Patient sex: M
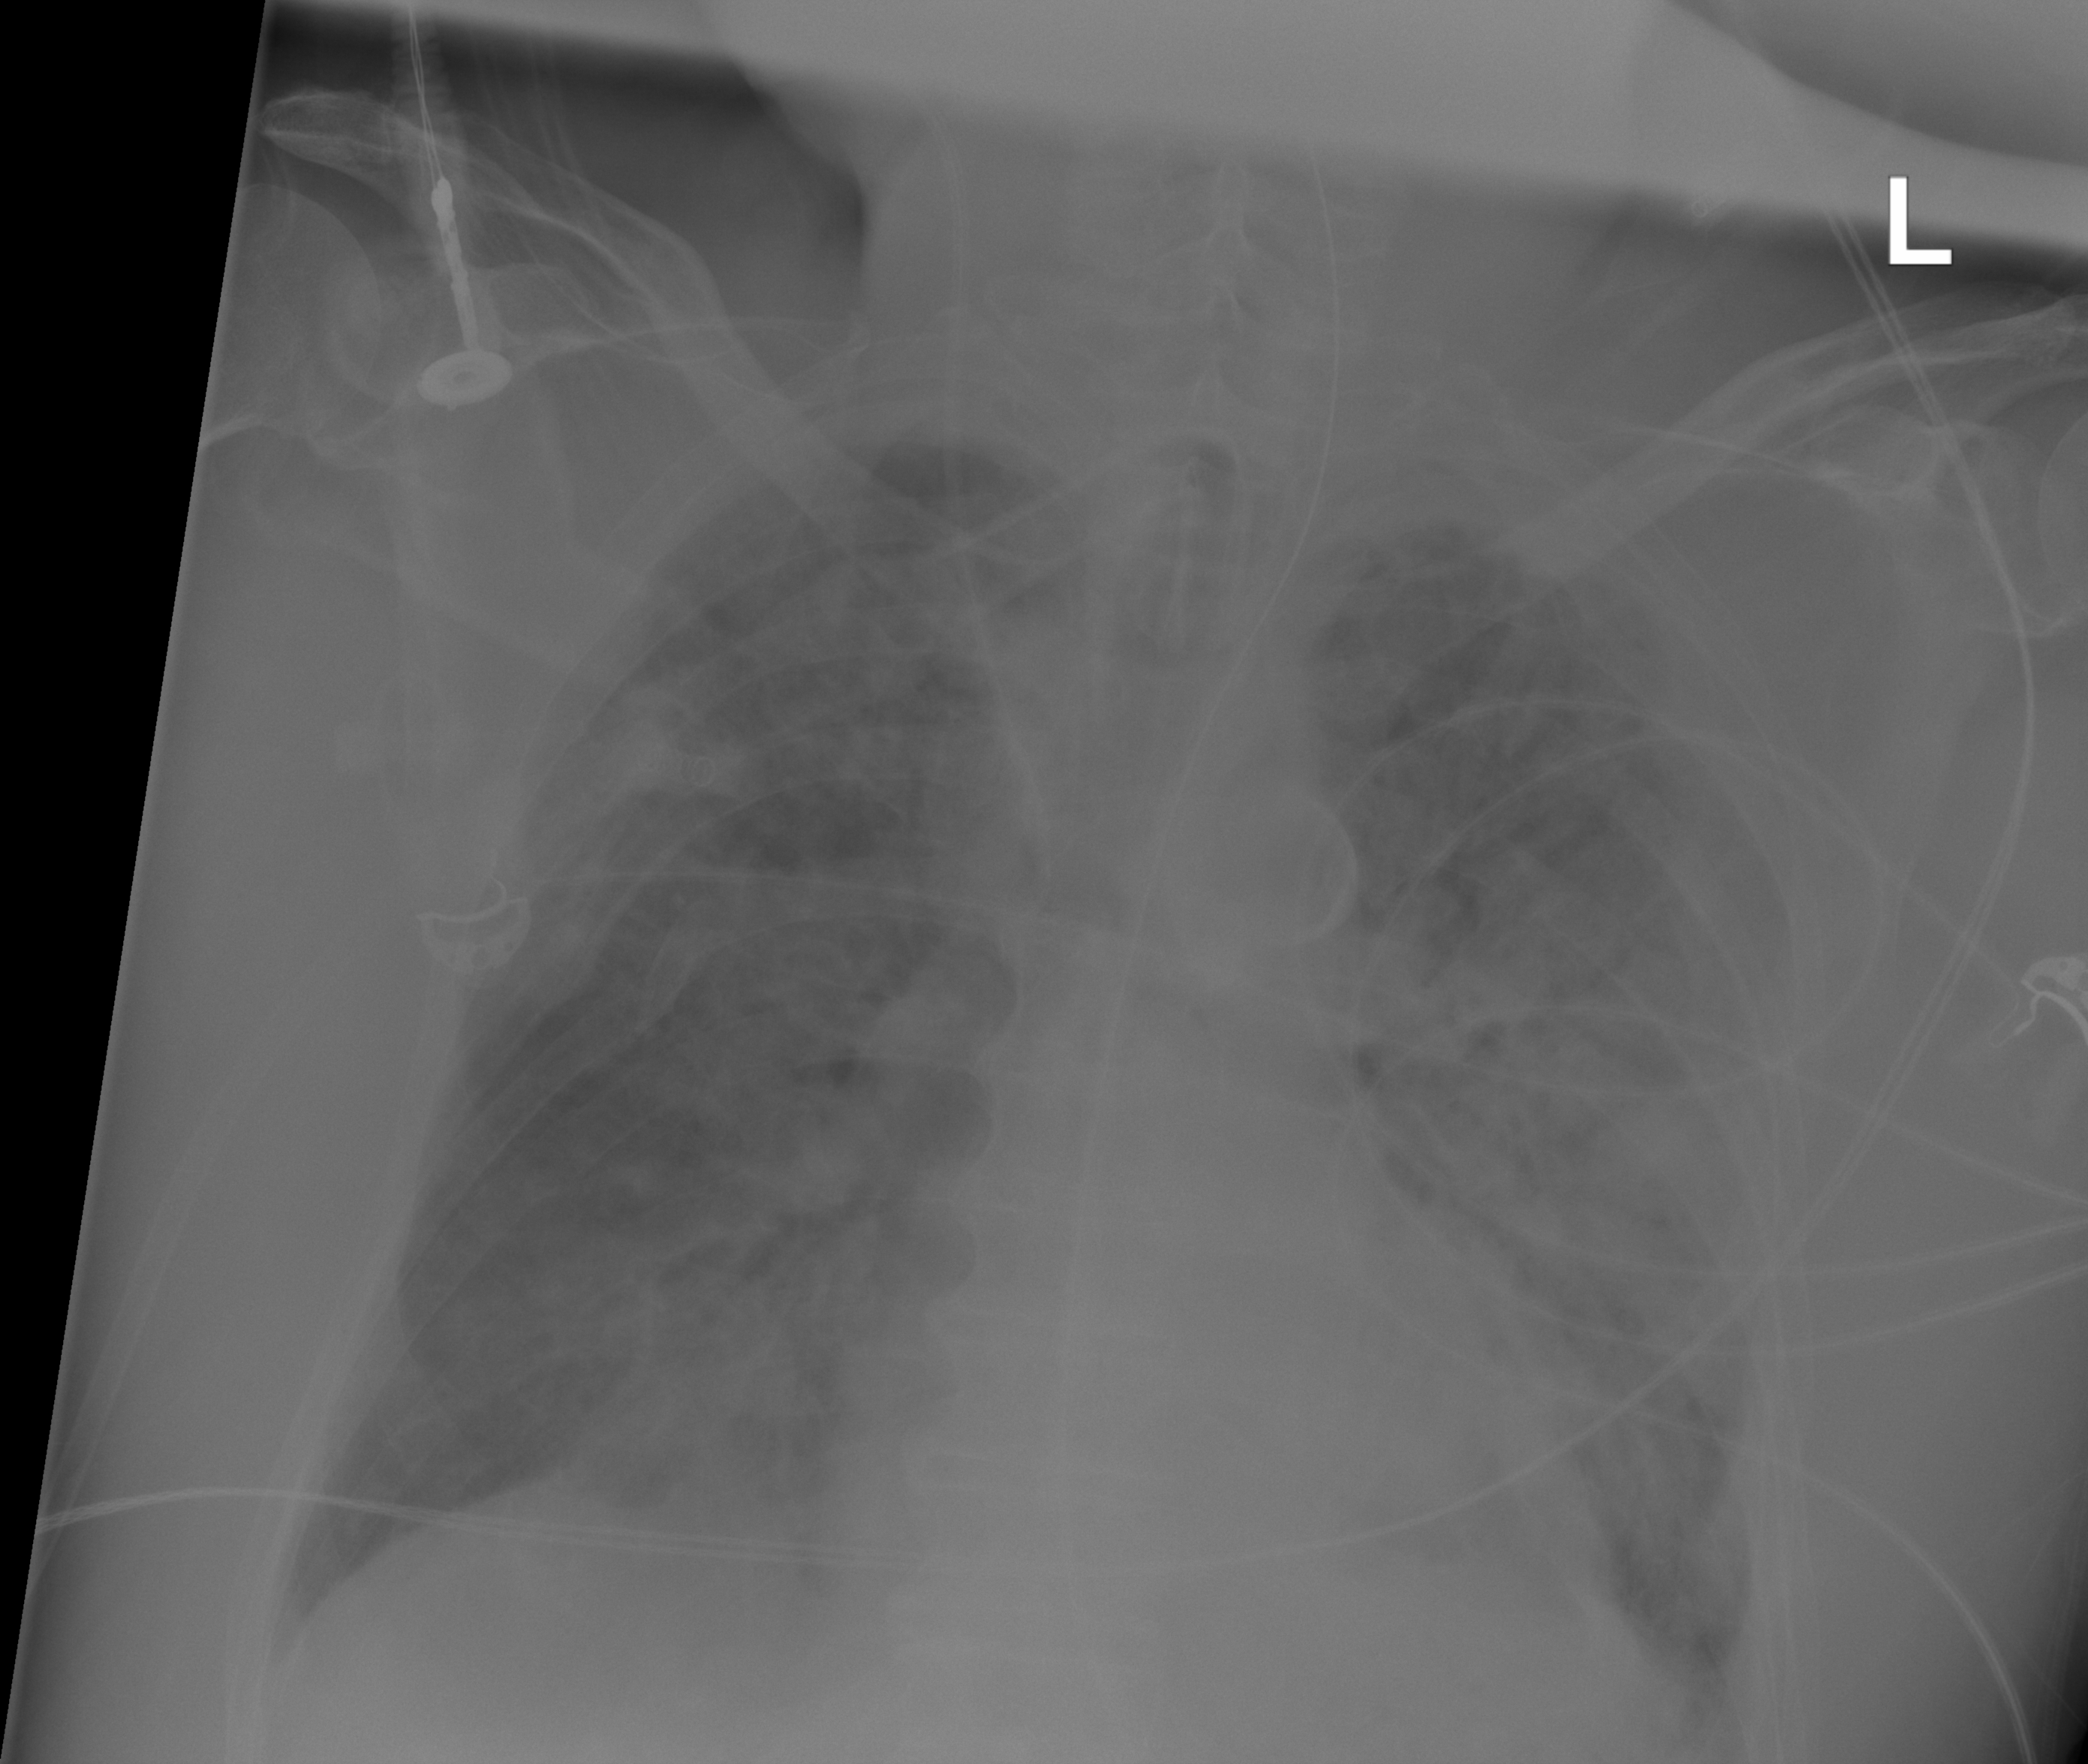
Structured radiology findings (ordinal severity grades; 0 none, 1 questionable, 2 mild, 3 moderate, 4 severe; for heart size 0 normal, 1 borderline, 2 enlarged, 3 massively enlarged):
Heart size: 0
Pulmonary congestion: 2
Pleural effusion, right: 2
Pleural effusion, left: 2
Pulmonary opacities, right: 2
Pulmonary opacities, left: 3
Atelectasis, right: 2
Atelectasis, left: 2